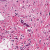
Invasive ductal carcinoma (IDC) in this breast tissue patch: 0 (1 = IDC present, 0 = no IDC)